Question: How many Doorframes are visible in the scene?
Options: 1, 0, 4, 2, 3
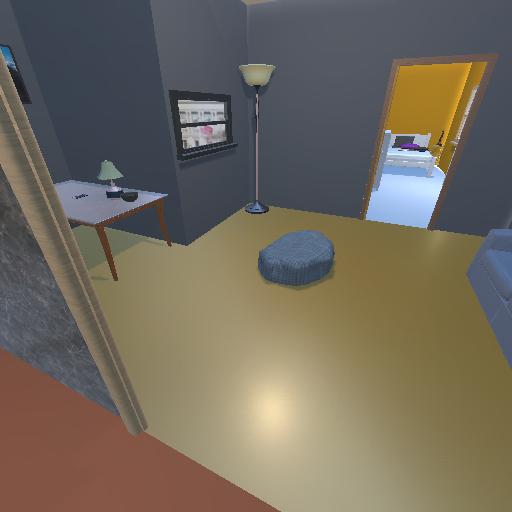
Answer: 1